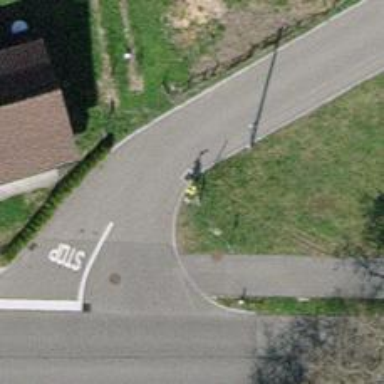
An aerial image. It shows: Post box.